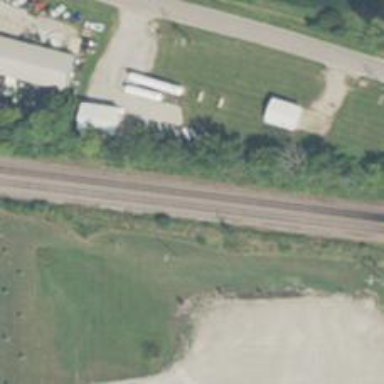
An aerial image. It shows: Railway track.